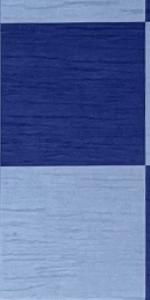
Label: Empty